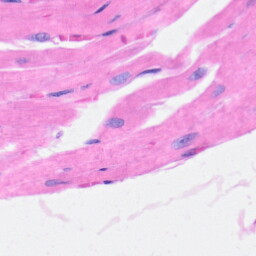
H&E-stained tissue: Heart